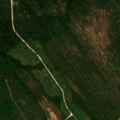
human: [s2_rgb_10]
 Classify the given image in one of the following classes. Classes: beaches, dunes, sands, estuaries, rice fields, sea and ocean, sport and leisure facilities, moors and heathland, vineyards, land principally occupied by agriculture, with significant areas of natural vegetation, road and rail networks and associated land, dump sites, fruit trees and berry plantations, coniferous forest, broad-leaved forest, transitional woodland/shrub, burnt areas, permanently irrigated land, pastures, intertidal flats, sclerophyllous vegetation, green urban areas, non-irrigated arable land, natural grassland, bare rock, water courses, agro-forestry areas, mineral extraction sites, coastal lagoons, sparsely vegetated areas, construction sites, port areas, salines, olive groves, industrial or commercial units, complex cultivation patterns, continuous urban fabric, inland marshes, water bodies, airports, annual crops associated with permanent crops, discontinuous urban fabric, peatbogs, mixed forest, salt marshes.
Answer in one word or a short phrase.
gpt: coniferous forest, mixed forest